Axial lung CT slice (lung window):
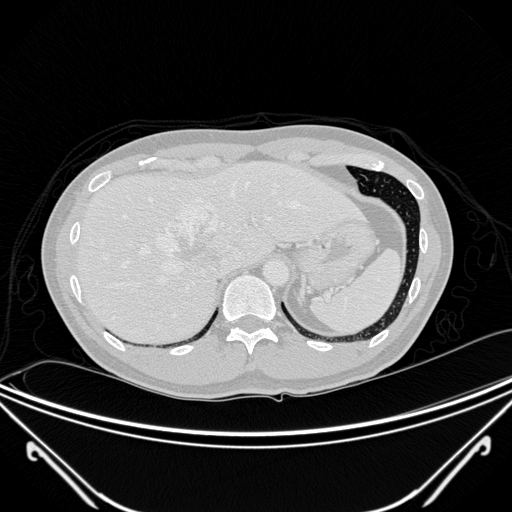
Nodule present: no